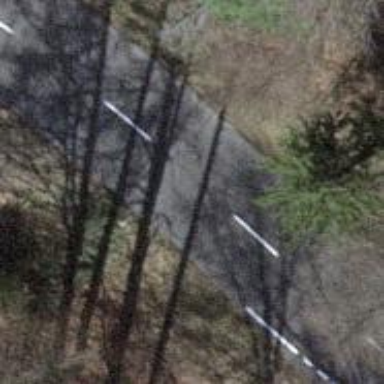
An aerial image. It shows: Secondary road with asphalt surface.